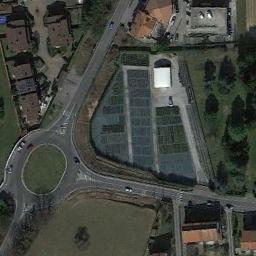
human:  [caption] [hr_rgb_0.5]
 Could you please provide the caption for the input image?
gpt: The roundabout connects some roads and some buildings are next to the roundabout .

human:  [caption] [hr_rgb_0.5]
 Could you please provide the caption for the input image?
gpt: There are several buildings beside the roundabout .

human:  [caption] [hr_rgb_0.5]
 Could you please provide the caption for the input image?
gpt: There are several moving vehicles on the road at the roundabout, There are several buildings and some trees and some lawns around the roundabout .

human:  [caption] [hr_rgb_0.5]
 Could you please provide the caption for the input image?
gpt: The roundabout is on the grass next to trees and buildings .

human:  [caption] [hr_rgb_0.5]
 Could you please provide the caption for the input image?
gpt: There are some buildings and lawns beside the roundabout .